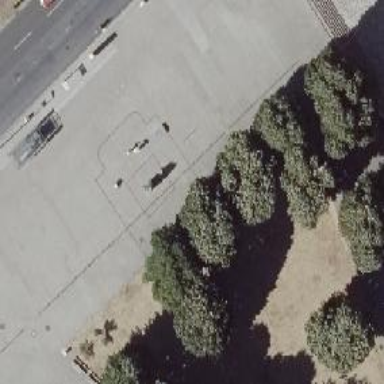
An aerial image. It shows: Memorial featuring statue.